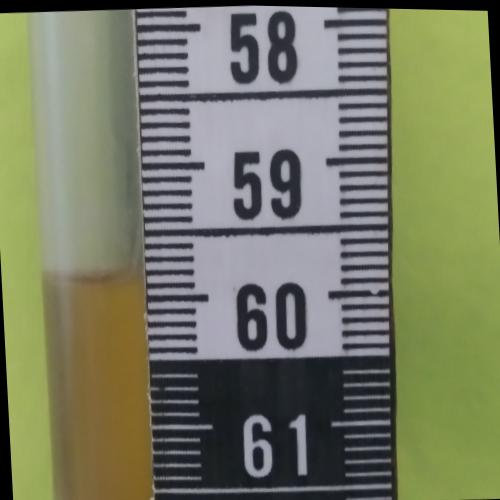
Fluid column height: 59.8 cm